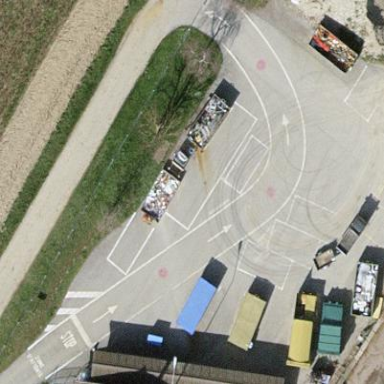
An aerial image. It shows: Recycling centre providing amenities for recycling.